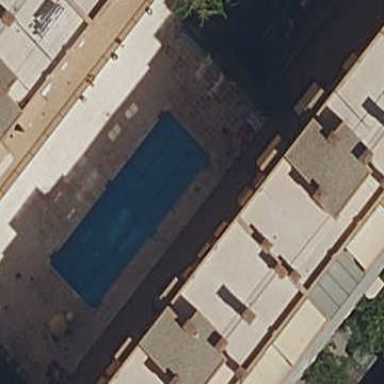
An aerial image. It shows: Swimming pool located in leisure land.